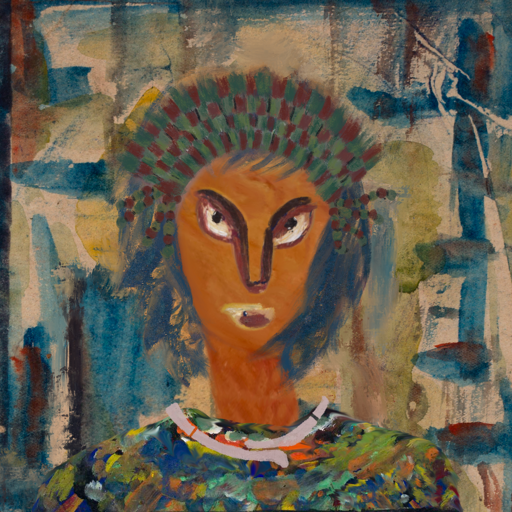
Background: Orphan, Head And Neck Front: Pious_Lady, Face Front: After_Raid, Bust: An_Impression, Hair Front: InTheSun, Head Accessory: After_Raid_Crown, Second Necklace: Blank, Necklace: Hypocrite_2, Baby: Blank